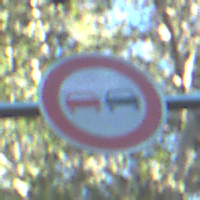
Verkehrszeichen: Ueberholverbot
Umgebung: Outdoor, Nature
Tageszeit: MorningAfternoon
Wetter: Clear
Licht: Natural
Jahreszeit: NotSpecified
Kontrast: LowContrast